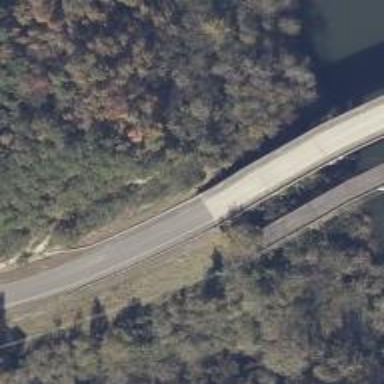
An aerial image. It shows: Bridge.